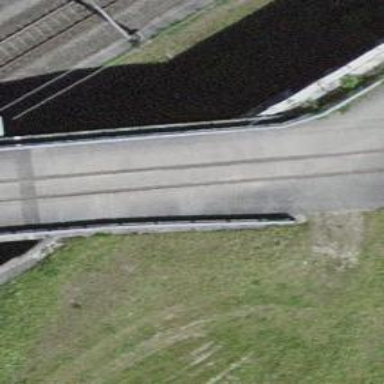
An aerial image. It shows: Railway bridge with electrified contact lines. It services single-track spur.